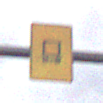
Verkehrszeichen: KennzeichnungspflichtigeFahrzeugeGefaehrlicheGueterOhnePfeilsymbol
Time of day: Midday
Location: Outdoor (Suburban)
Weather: Overcast
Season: NotSpecified
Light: Natural